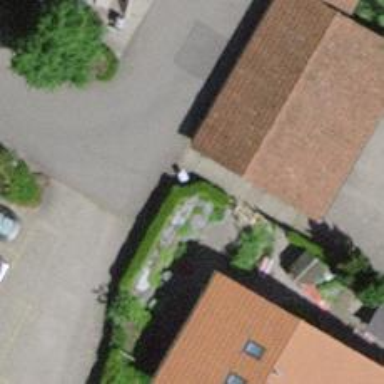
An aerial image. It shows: Hedge acting as barrier.